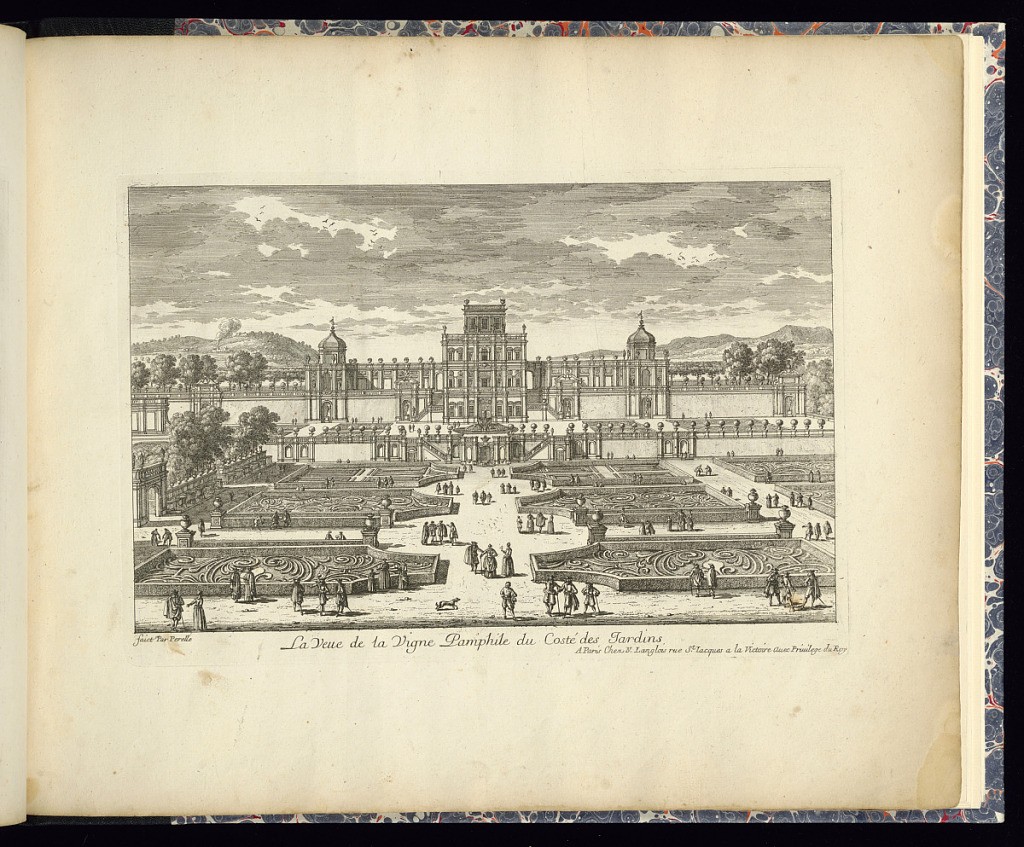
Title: La Veue de la Vigne Pamphile du Costé des Jardins
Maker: Gabriel Perelle, French, 1604–1677
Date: late 17th century
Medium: Etching on laid paper
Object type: Print
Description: View of the garden façade of the Palazzo Pamphilj in Rome. The garden in the foreground features two levels with parterre planting, a fountain, vases on plinths and planted vases. Figures throughout the grounds. The plate is titled and signed.